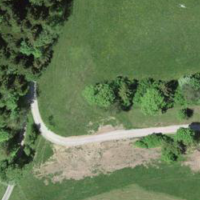
EUNIS habitat code: 44
Species observed at this site:
Filipendula ulmaria